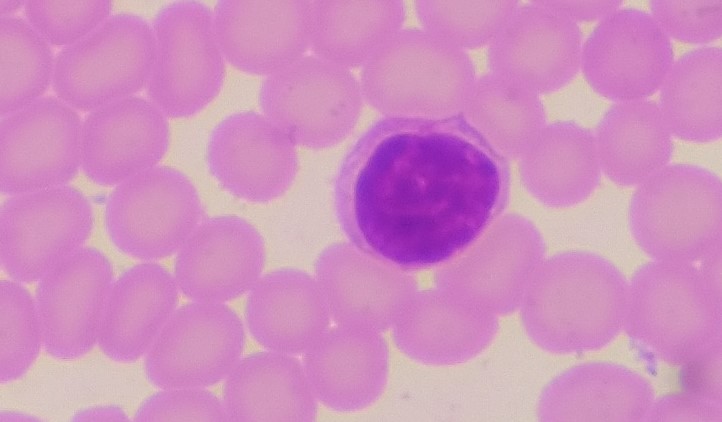
White blood cell type: Lymphocyte